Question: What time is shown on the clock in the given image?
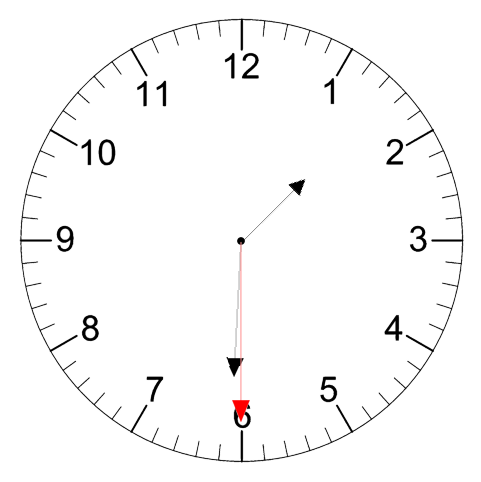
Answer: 01:30:30